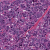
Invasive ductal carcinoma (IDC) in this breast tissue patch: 1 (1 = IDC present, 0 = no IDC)